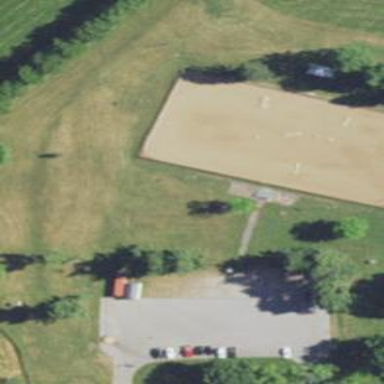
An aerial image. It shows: Equestrian pitch enclosed by fence.